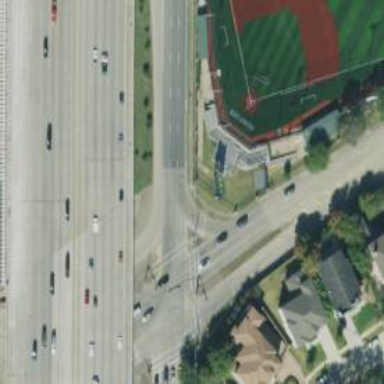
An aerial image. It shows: Frontage road connected to secondary link.